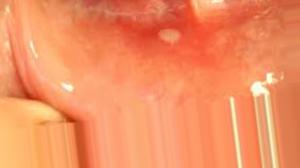
Condition: Mouth Ulcer